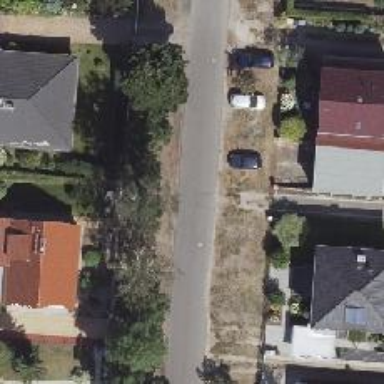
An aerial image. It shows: Smooth asphalt road in residential area.